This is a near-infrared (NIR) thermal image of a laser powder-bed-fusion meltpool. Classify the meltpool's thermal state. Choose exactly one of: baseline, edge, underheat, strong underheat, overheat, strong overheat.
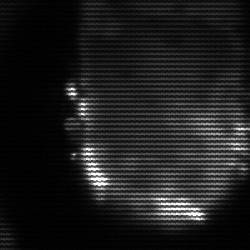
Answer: baseline